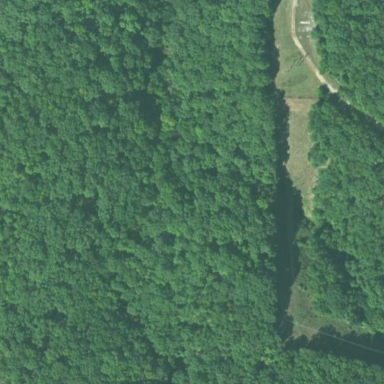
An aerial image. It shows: Mixed wood forest area.